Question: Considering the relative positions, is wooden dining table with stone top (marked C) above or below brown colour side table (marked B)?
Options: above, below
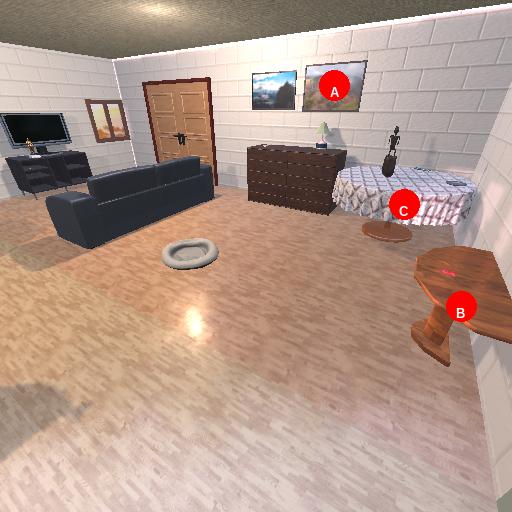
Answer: above